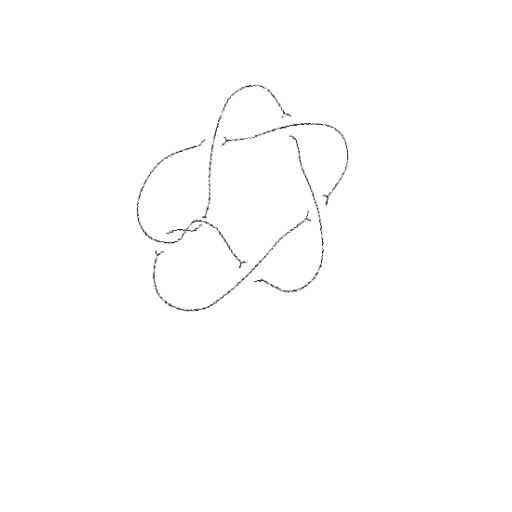
Crossing number: 7